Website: walmart
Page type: address-validator
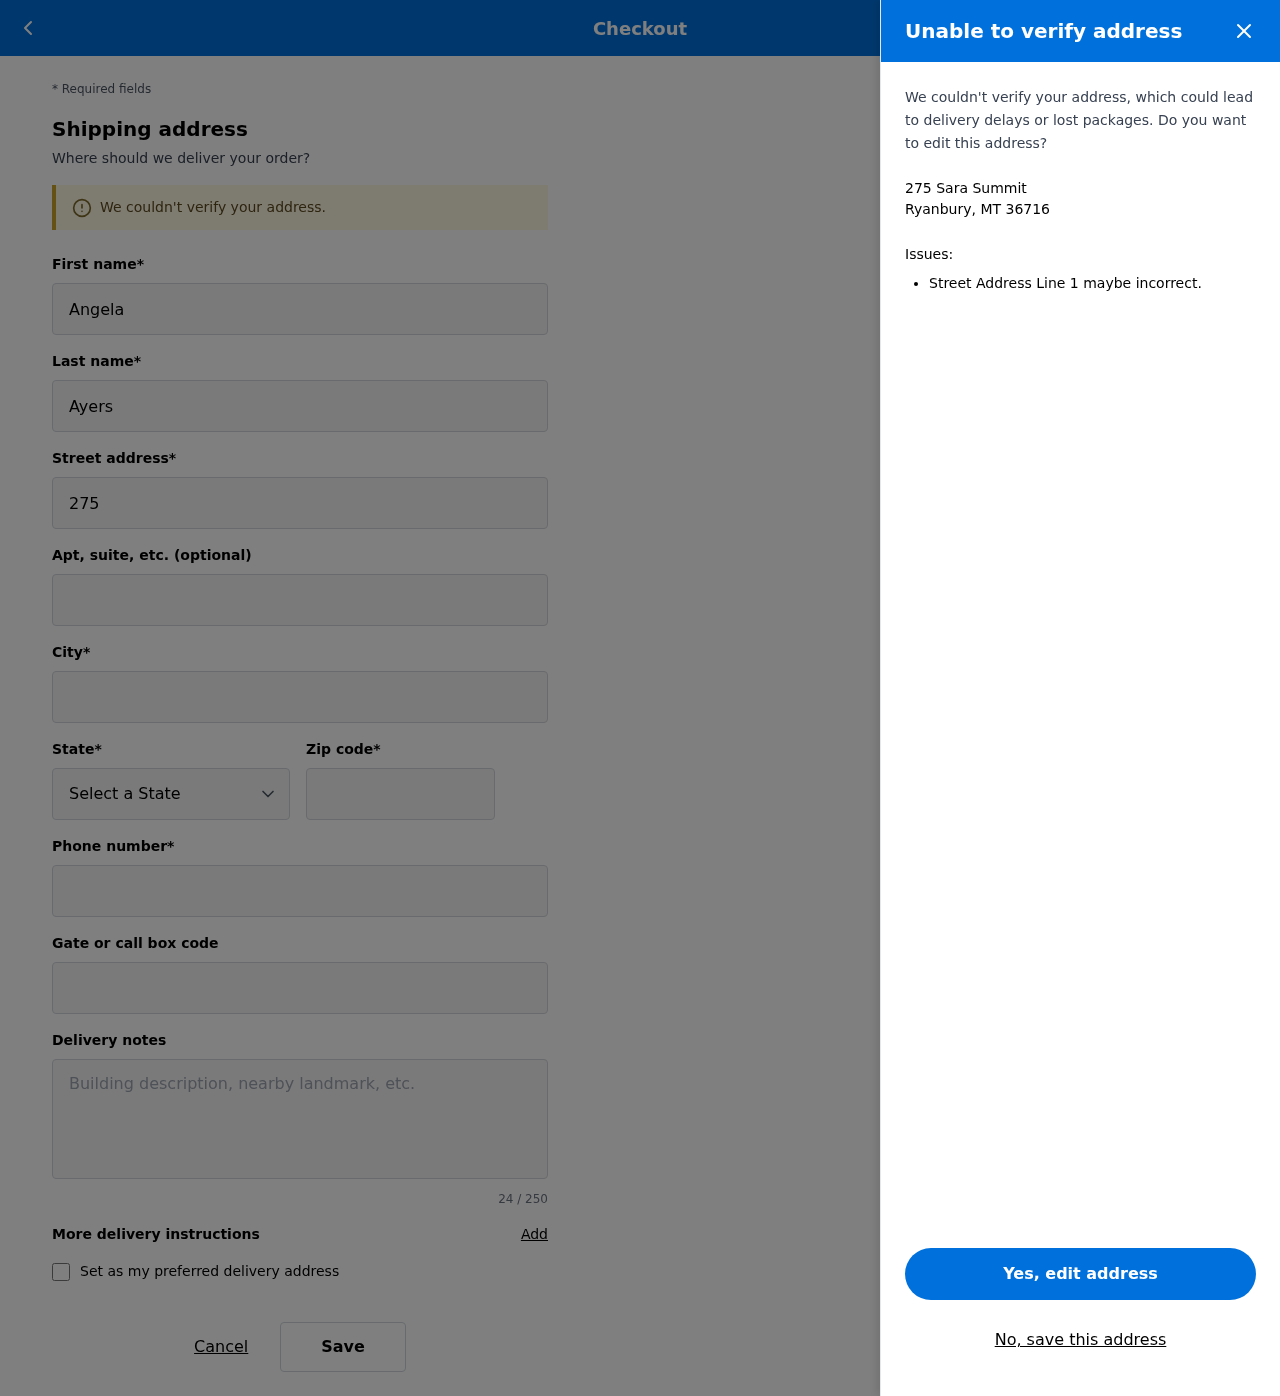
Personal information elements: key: PII_CITY_STATE_ZIP
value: Ryanbury, MT 36716
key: PII_DELIVERY_INSTRUCTIONS
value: Place behind screen door
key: PII_STATE_ABBR
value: MT
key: PII_STREET
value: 275 Sara Summit
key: PII_FIRSTNAME
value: Angela
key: PII_LASTNAME
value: Ayers
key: PII_STREET2
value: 4320 Campbell Trace Apt. 081
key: PII_CITY
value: Ryanbury
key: PII_POSTCODE
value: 36716
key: PII_PHONE
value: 9796964318
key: PII_SECURITY_CODE
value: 58FG